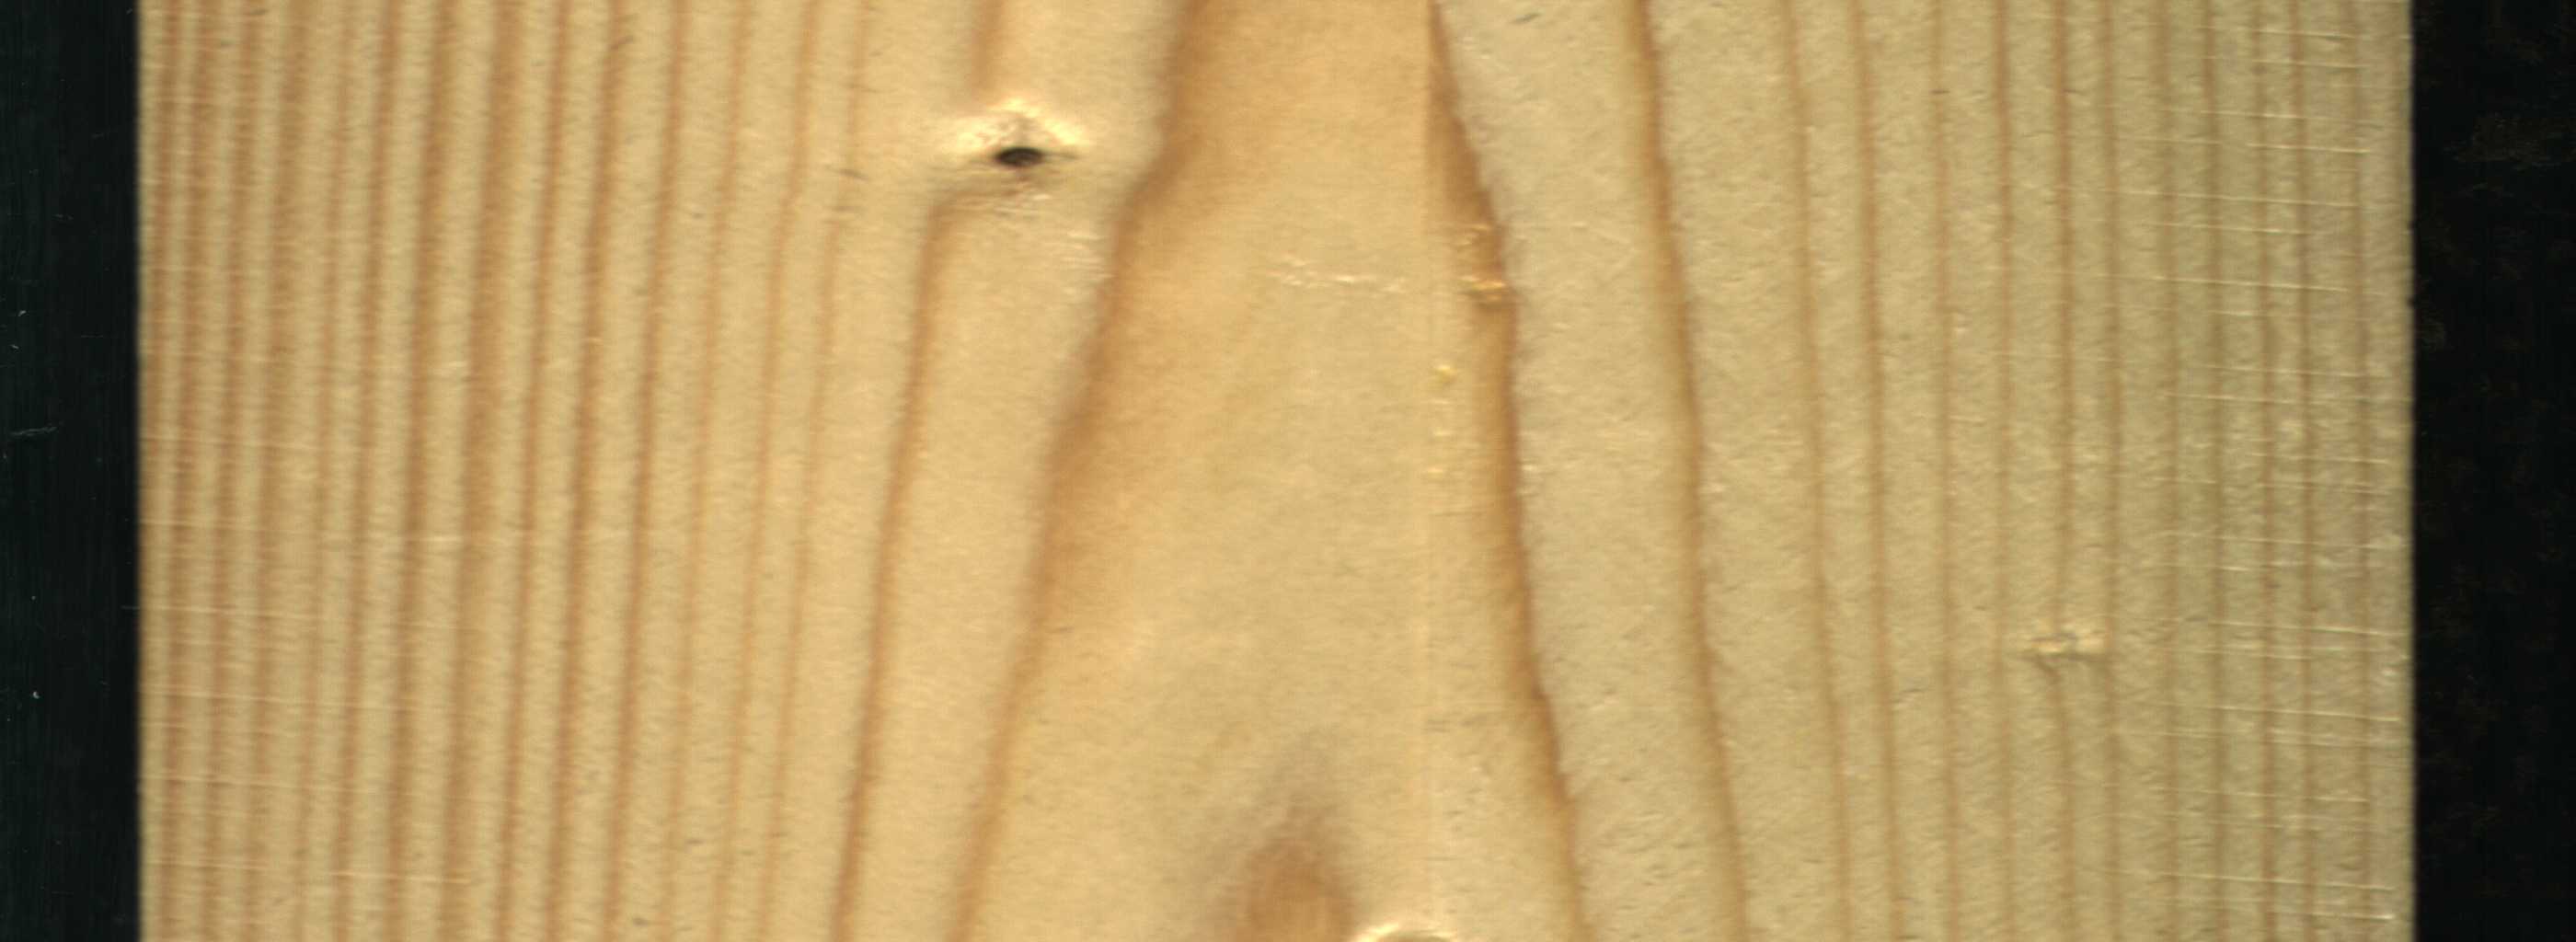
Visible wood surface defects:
Dead_Knot